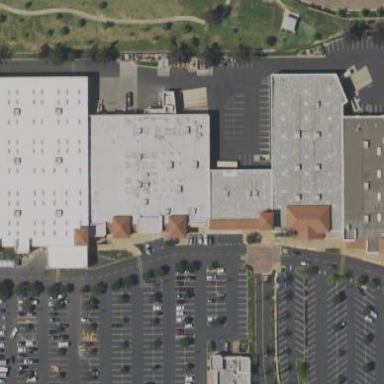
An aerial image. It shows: Retail building.